Interaction volume radius: 5 \u00c5
Interaction volume height: 45 \u00c5
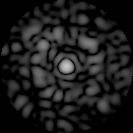
Disorder parameter: 0.7878